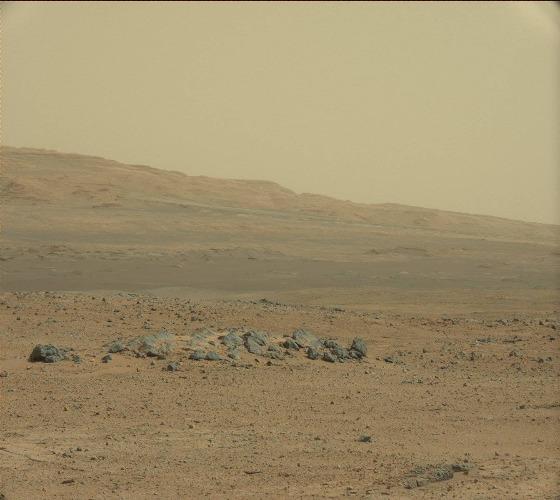
Terrain classes present: Gravel / Sand / Soil, Rock, Sky / Distant Mountains